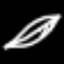
Label: leaf